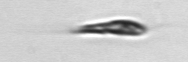
Label: Euglena